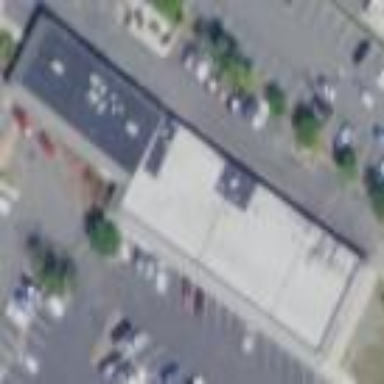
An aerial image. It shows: Retail building.